Question: I am trying to implement auto complete textbox using MVC 4 Razor View. so i need to include include on attribute('data-otf-autocomplete') to the 'HTML.EditorFor' control but it is showing error not allowing to add new attribute ?
Showing Error at :
'''
@Html.EditorFor(model => model.Subjects.Name, new { @data-otf-autocomplete="@Url.Action('Autocomplete_Subject')" });
'''
I can not edit/ change attribute name because that attribute is generated by 3rd party which was included in DLL component.

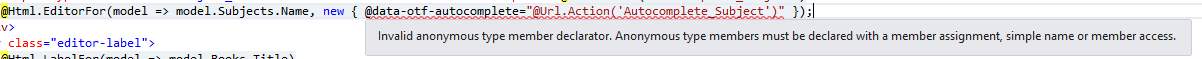
Answer: MVC has a convention for working around this, simply use underscores instead of dashes and it will get converted back to dashes as MVC serves the page:
'''
@Html.EditorFor(model => model.Subjects.Name, new { data_otf_autocomplete = Url.Action("Autocomplete_Subject") })
'''